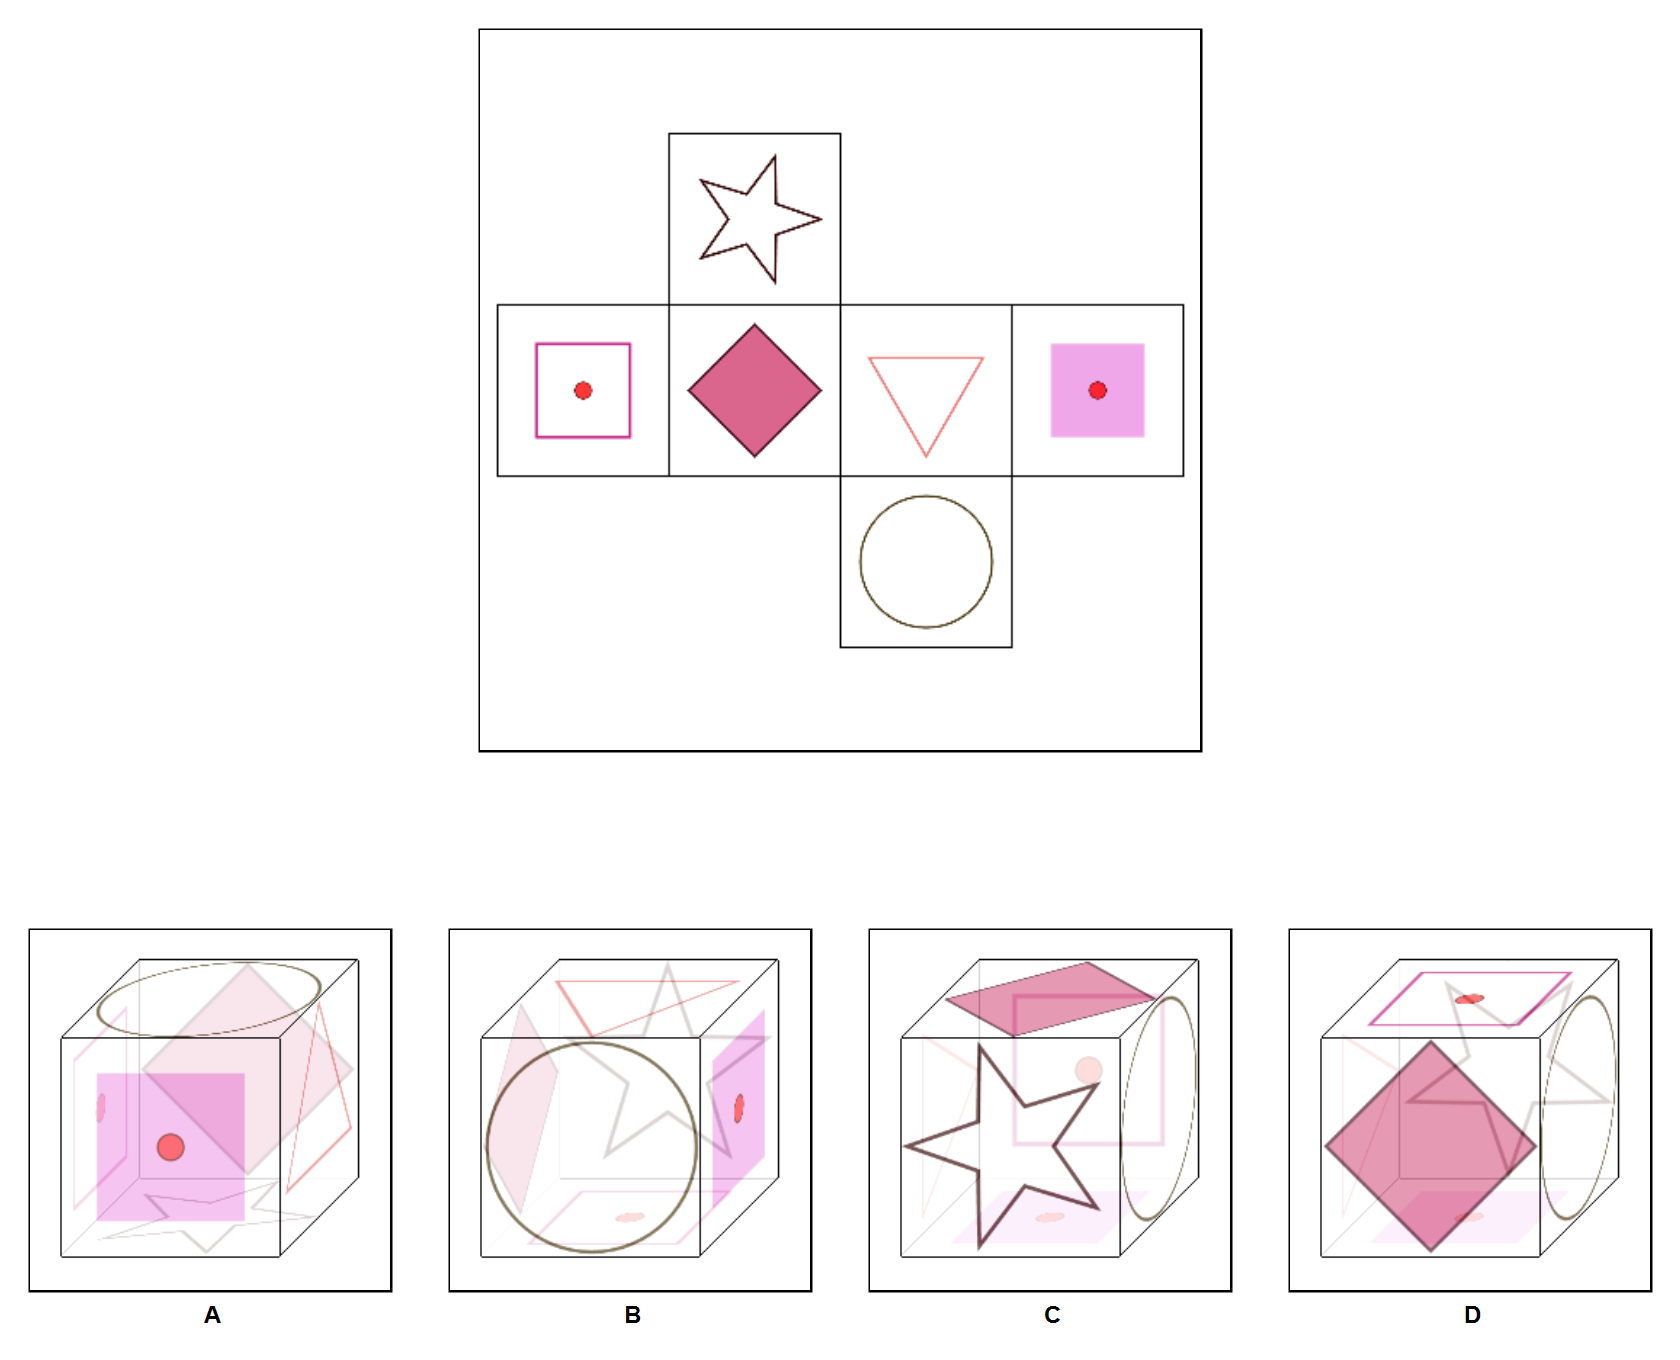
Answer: A